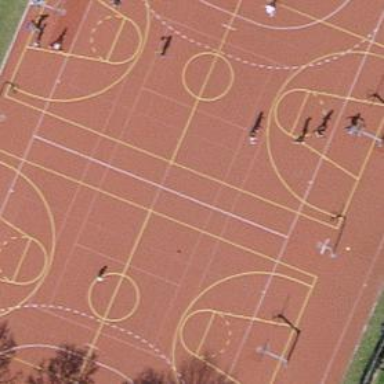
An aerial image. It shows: Multi-sport pitch with tartan surface for leisure activities.